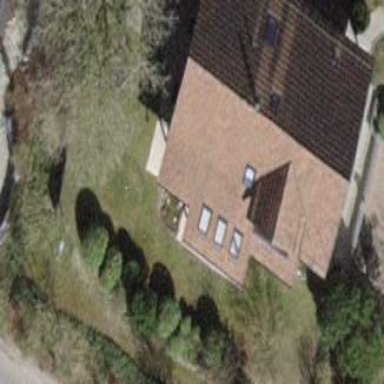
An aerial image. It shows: Building with tiled roof.